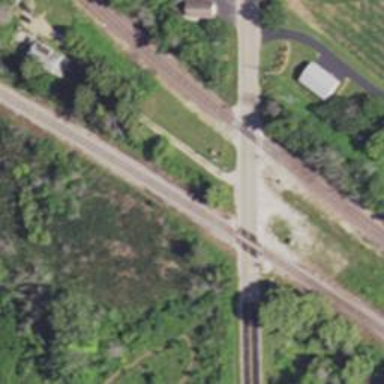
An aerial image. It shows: Railway level crossing.